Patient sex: M
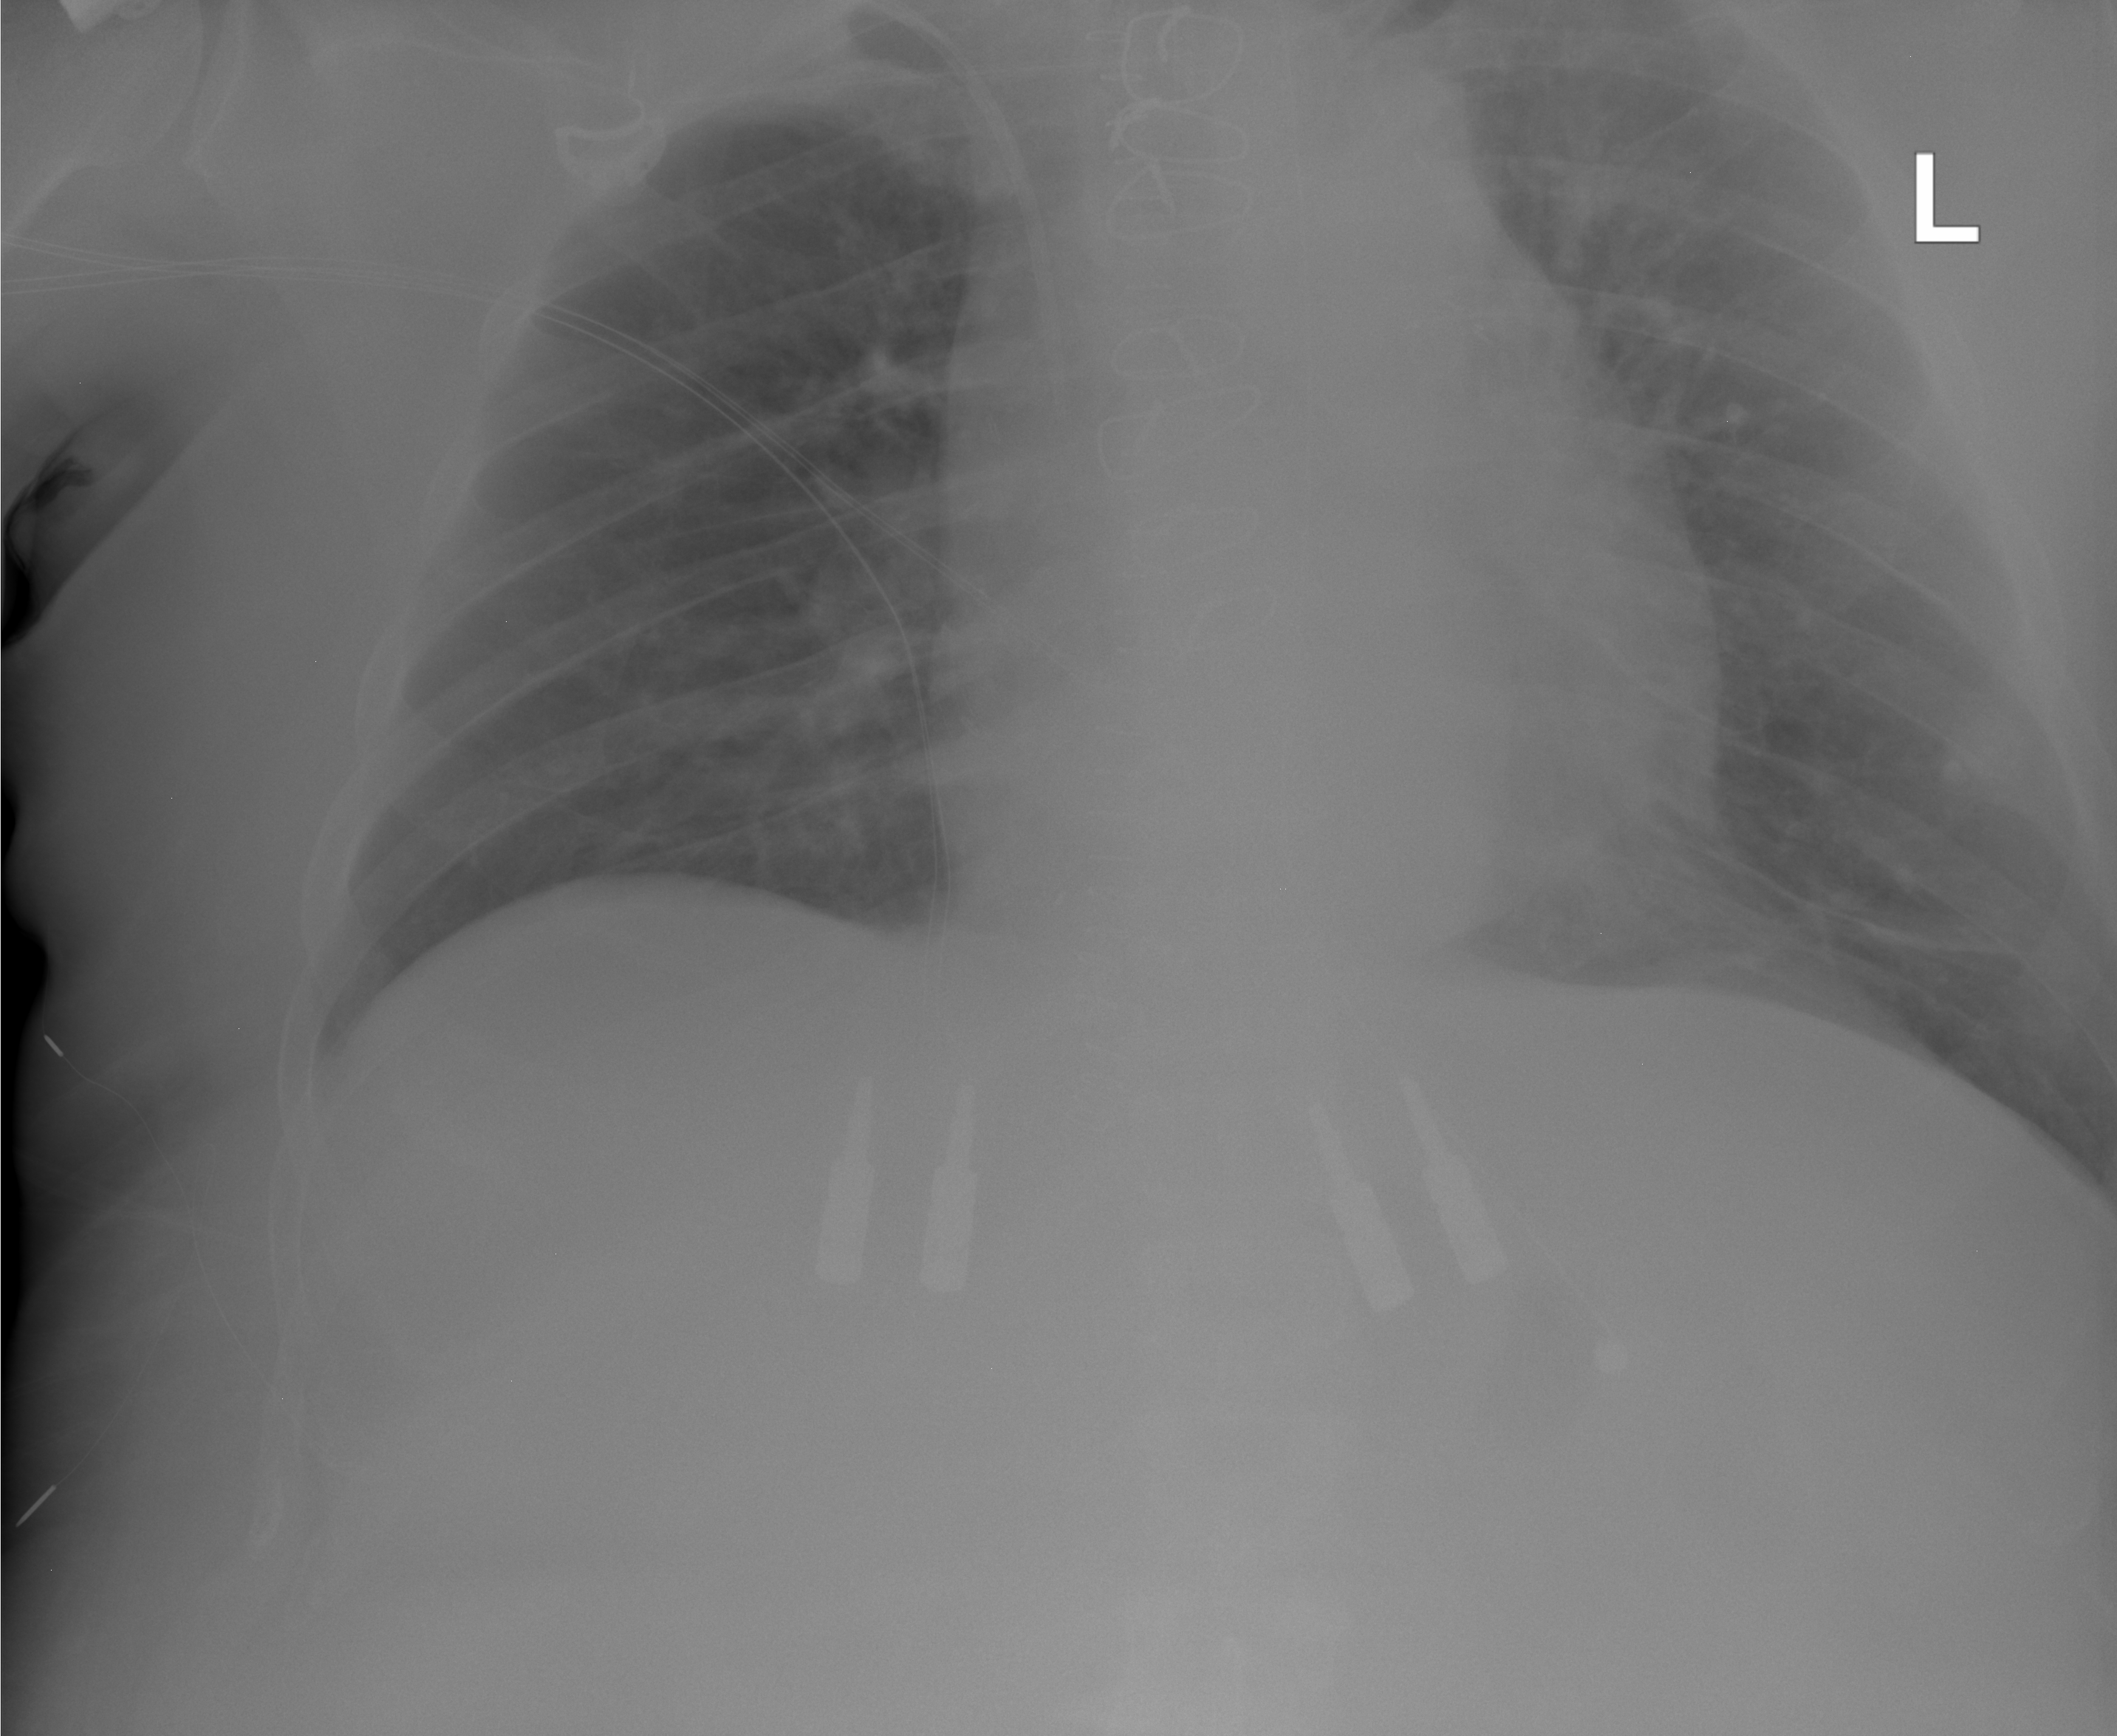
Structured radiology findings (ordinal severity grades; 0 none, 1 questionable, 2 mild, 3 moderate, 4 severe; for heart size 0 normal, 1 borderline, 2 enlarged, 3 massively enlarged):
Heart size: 2
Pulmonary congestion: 1
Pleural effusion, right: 0
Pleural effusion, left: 0
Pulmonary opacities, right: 0
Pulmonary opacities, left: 2
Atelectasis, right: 0
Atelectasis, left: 1